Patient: sex F, age 54
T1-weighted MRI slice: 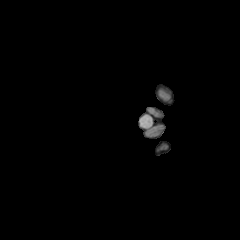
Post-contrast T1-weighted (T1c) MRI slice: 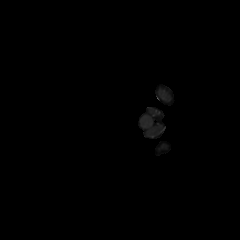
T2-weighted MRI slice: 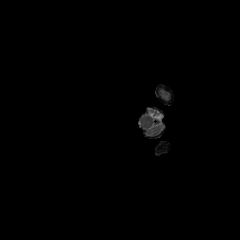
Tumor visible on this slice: no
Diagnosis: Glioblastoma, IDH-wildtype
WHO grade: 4